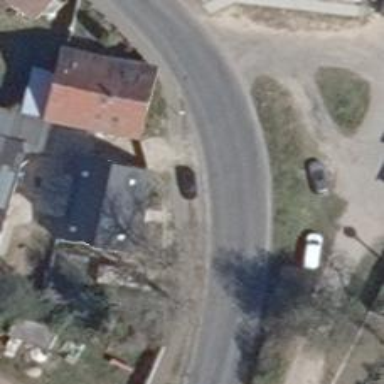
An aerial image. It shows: Tertiary road with asphalt surface.